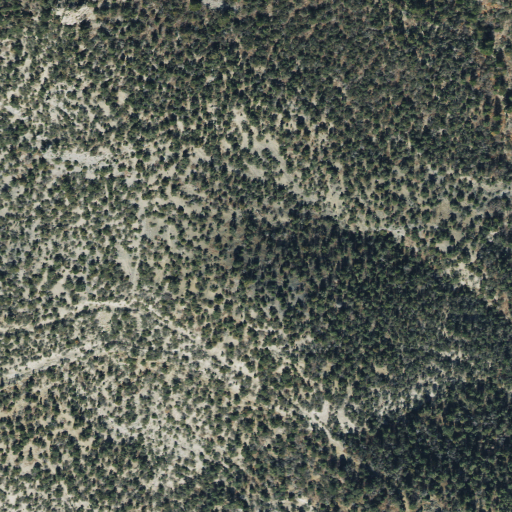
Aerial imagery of ridge(s) in Utah named Lynch Ridge containing evergreen forest and deciduous forest